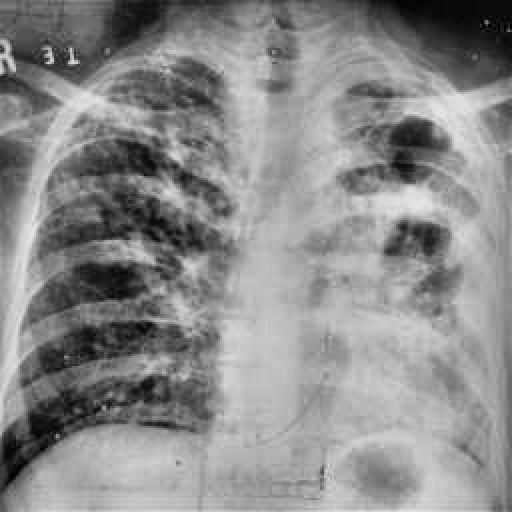
Finding: TUBERCULOSIS